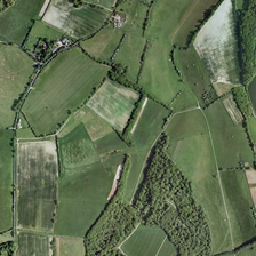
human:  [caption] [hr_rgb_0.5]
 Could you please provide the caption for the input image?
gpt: A tall tree was planted around the field.

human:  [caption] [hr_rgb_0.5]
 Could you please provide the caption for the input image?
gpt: A row of big trees were planted around the fields.

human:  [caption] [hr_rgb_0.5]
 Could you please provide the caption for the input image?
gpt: The bricks in the fields are very different in shape.

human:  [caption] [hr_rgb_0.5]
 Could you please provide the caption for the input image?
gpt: The shape of blocks of farmland is very different.

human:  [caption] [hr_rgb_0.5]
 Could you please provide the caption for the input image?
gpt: A row of trees were planted around the field.